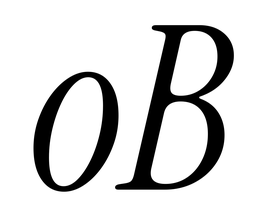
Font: InstrumentSerif-Italic